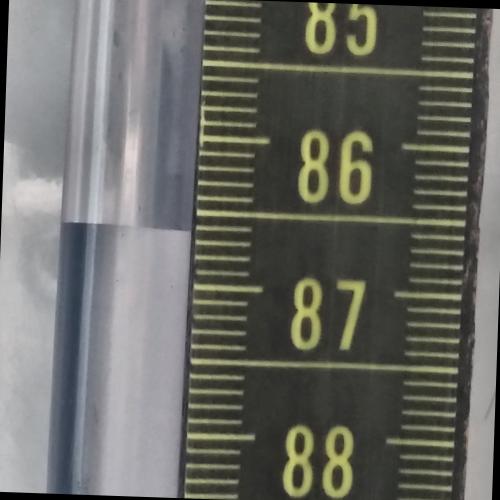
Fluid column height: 86.6 cm